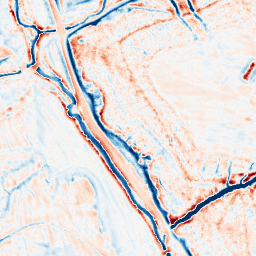
Category: edge_preserving
Decomposition family: bilateral
Decomposition parameters: d: 15
sigma_color: 25
sigma_space: 50
Upsampling method: regularized
Upsampling parameters: scale: 4
lambda_reg: 0.001
Upsampling scale: 4